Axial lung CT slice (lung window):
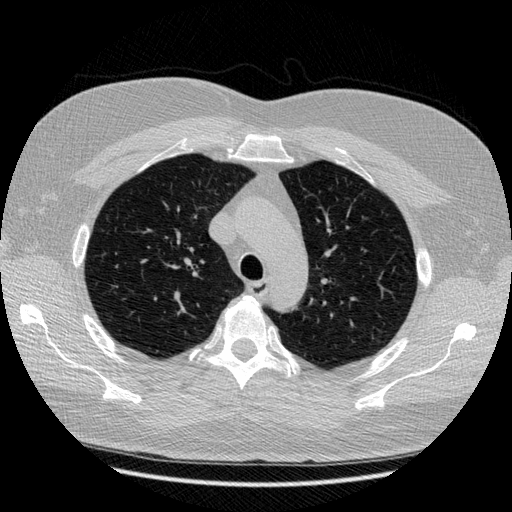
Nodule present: no